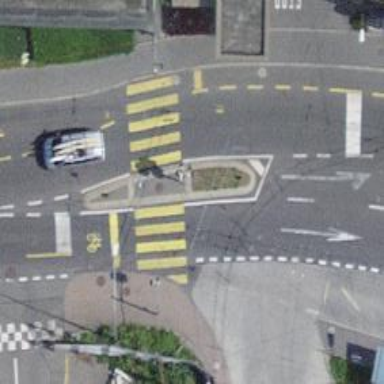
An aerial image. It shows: Crossing with traffic signals and zebra marking on the road. There is island at the crossing.